Question: I was trying to test how 'forName()' works, but I'm getting 'ClassNotFoundException' for some reason. Here's my code:
'''
package practicePackage;
import java.lang.Class;
public class mainClass {
public static void main(String[] args) {
// TODO Auto-generated method stub
try {
Class testSar = Class.forName("practicePackage.Animal");
testSar.eat();
} catch (ClassNotFoundException e) {
// TODO Auto-generated catch block
e.printStackTrace();
}
}
}
'''
Here's the complete view of my package

What am I doing wrong?
Here's my 'Animal.java' file:
'''
package practicePackage;
public class Animal {
int hunger;
char[] food;
int[] pos;
int[] boundary;
public Animal()
{
System.out.println("Animal Constructed..");
}
public void makeNoise()
{
System.out.println("Animal noise..");
}
public void eat()
{
System.out.println("Animal eat..");
}
public void sleep()
{
System.out.println("Animal sleep..");
}
public void roam()
{
System.out.println("Animal roam..");
}
}
'''
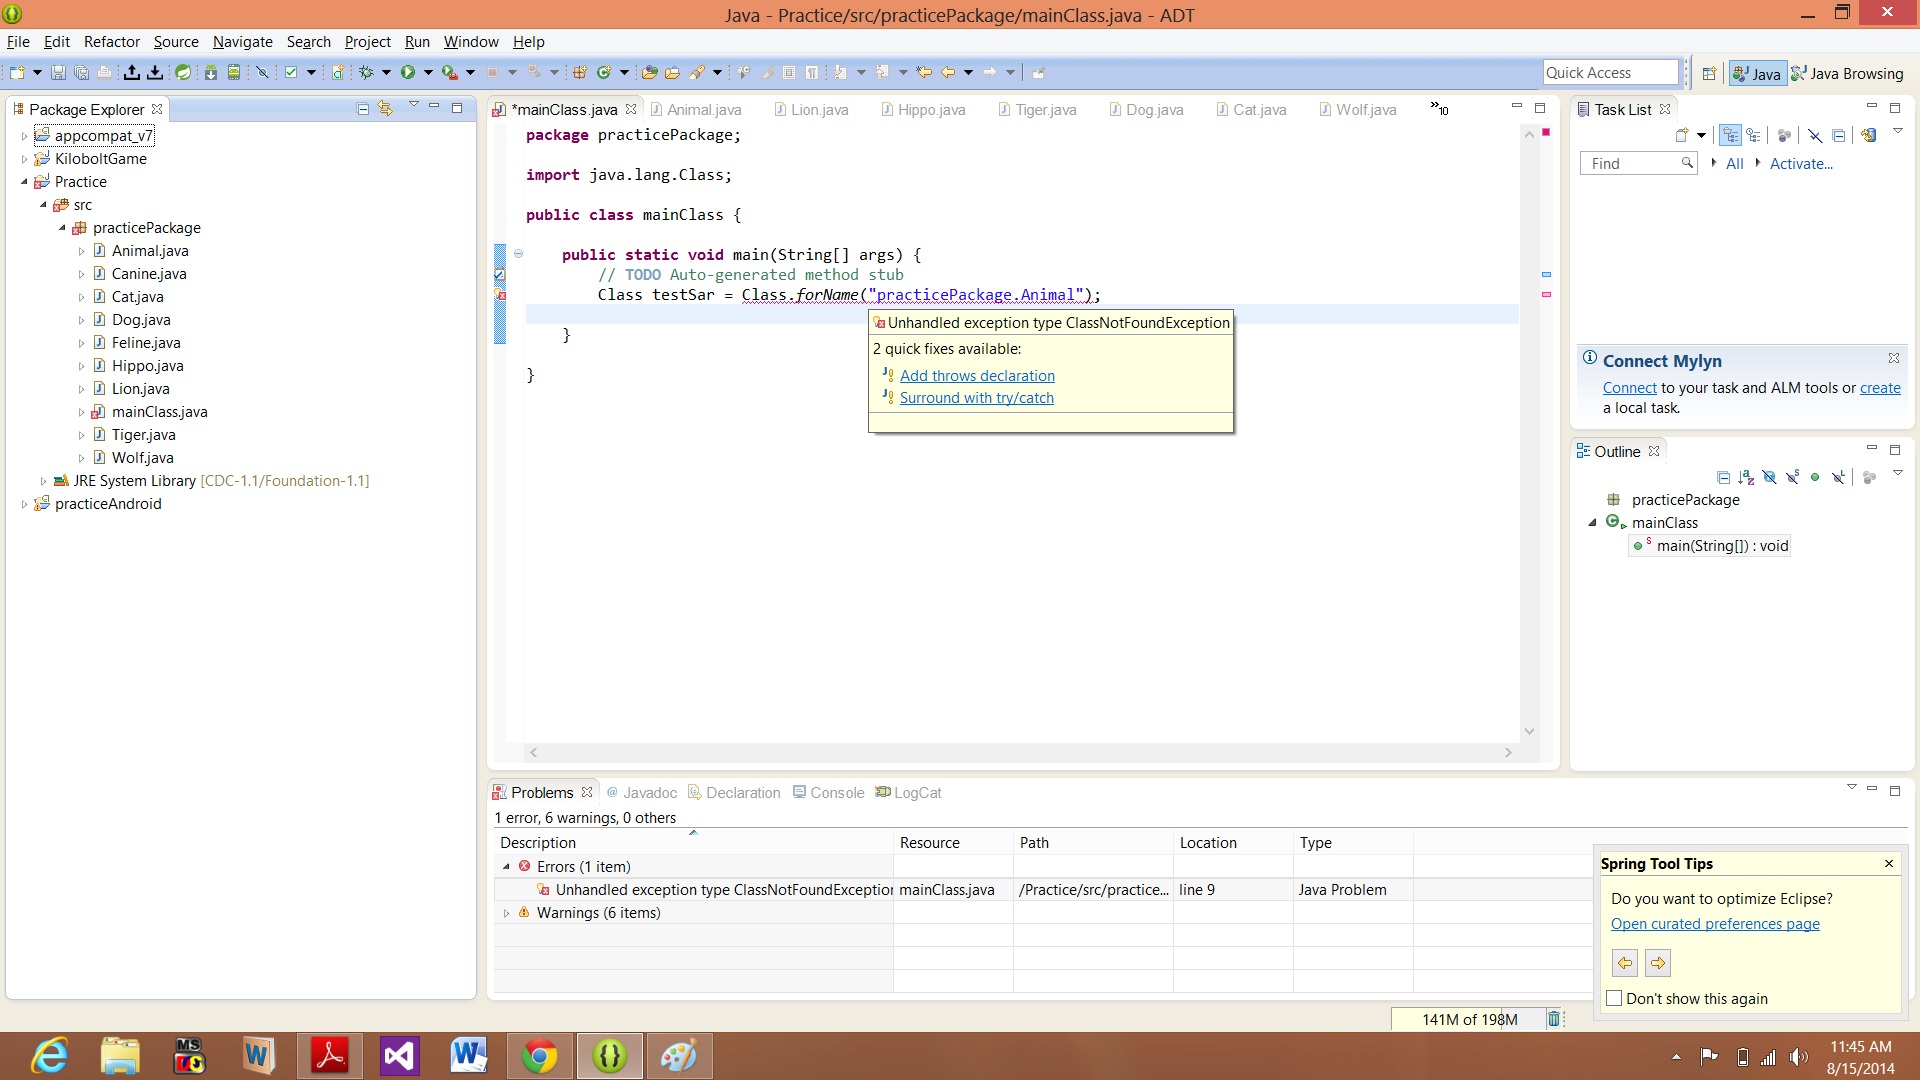
Answer: The way you are calling the eat method is wrong. When you do
'''
Class testSar = Class.forName("practicePackage.Animal");
'''
It return the class of Animal not an instance of Animal. The right way of doing it is to add the following lines:
'''
Animal instanceAnimal = (Animal)testStar.newInstance();
instanceAnimal.eat()
'''
I am not sure about the ClassNotFoundException though. Everything looks fine in your code except for what I mentioned above.
Maybe double check if your file has not been excluded from the build path or try using another class and see if it happens for other classes as well